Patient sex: M
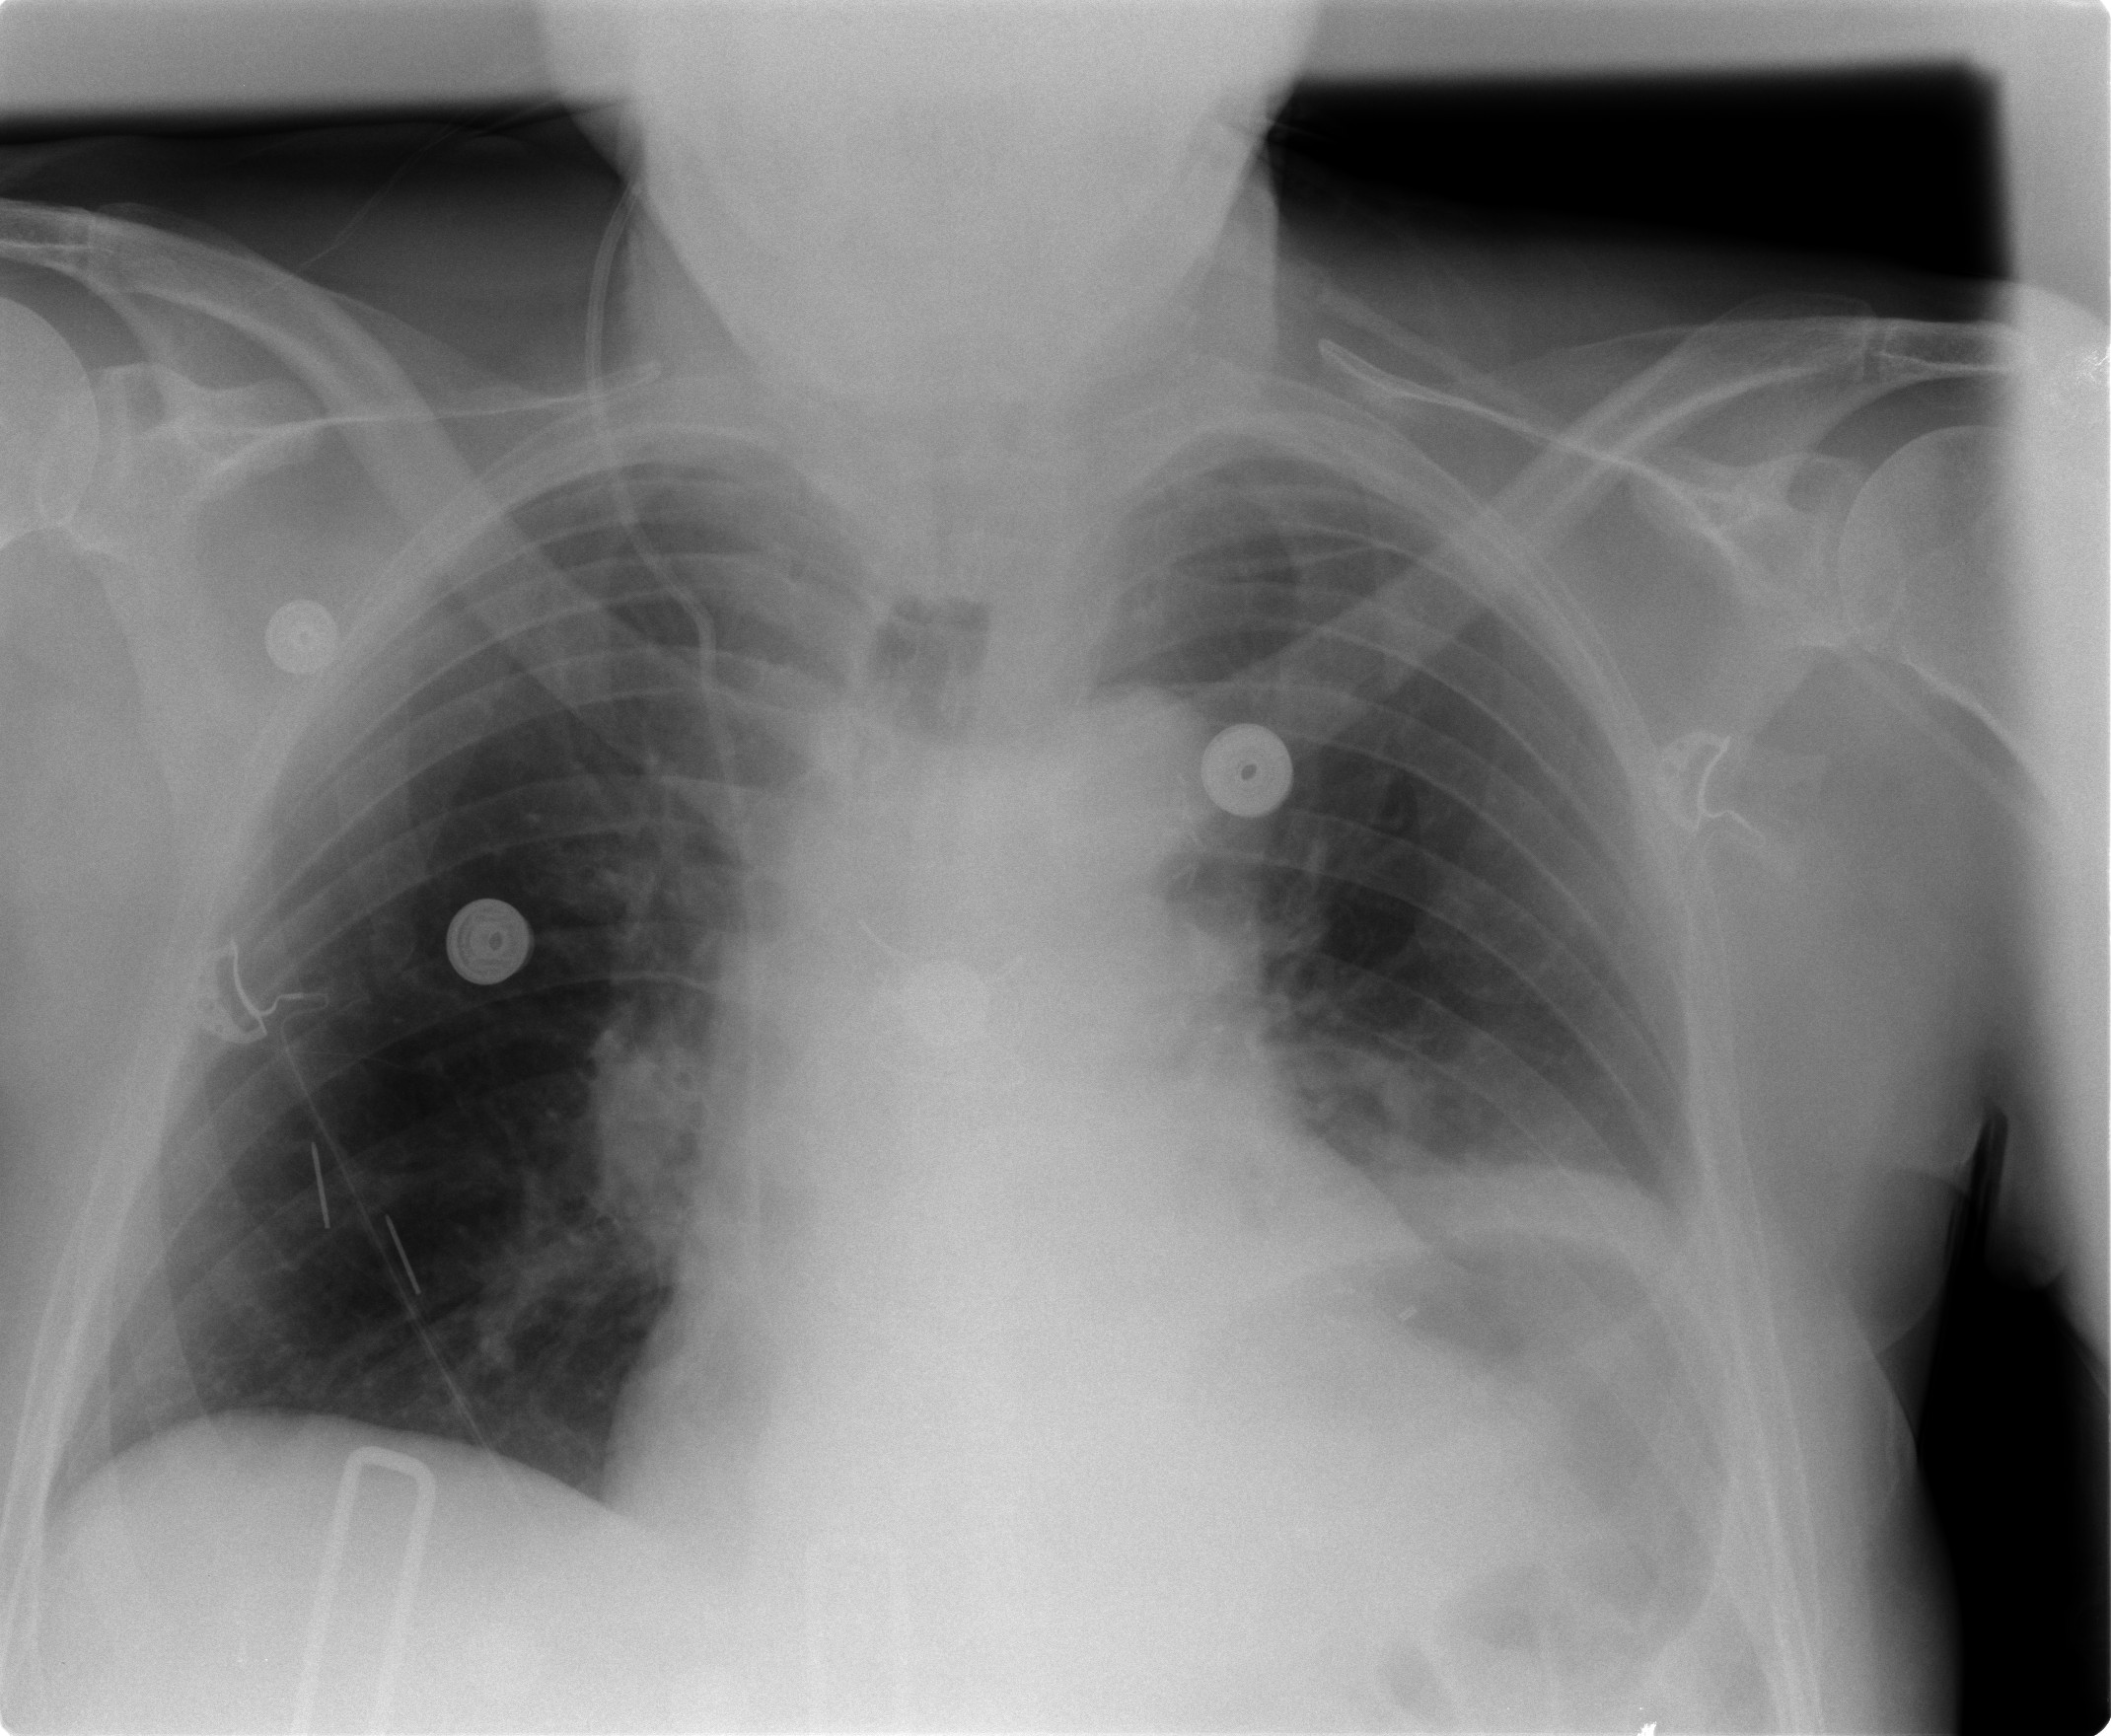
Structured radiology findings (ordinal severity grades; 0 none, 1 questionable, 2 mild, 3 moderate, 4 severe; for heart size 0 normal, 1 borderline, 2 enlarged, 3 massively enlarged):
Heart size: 1
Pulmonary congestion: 2
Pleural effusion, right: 0
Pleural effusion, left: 2
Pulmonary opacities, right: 0
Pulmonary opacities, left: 0
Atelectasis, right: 0
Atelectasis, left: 2